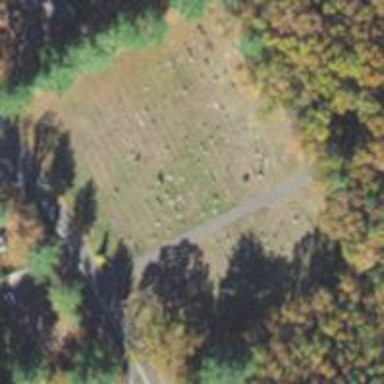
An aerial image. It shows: Private cemetery with magic category designation.